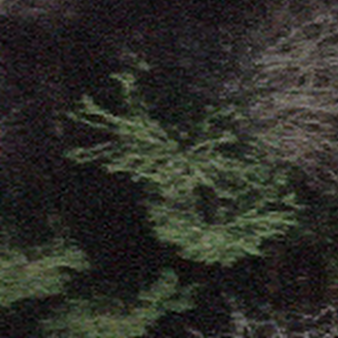
Label: other